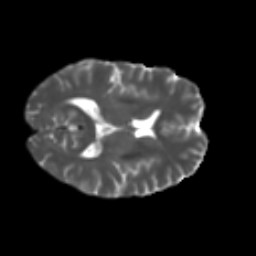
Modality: T2w
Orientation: axial
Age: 49
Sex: female
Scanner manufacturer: ge
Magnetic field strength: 3 T
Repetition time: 7.8 s
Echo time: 0.0606 s